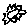
Label: sun